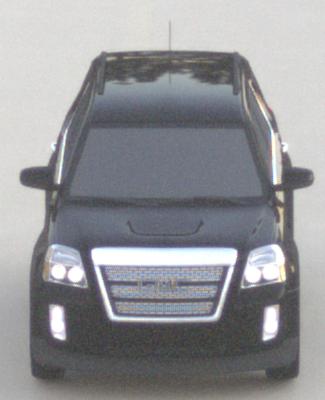
Make: GMC
Model: Terrain
Detailed model: Gen. 1
Model produced from: 2009
Model produced until: 2017
Doors: 5
Color: black
Road condition: dry road
Daytime: sunrise or sunset
Contrast: low contrast